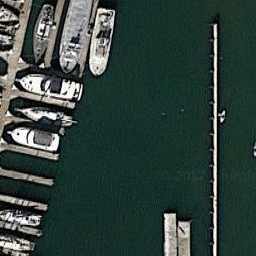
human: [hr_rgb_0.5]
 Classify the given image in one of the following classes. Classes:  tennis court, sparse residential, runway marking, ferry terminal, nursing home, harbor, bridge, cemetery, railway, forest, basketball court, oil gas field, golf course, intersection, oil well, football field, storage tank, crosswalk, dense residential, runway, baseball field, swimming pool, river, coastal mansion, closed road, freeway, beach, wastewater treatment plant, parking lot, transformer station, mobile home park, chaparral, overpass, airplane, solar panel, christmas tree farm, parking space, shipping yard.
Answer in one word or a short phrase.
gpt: harbor